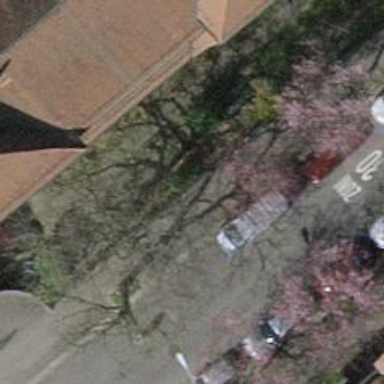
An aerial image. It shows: Tree-lined avenue.